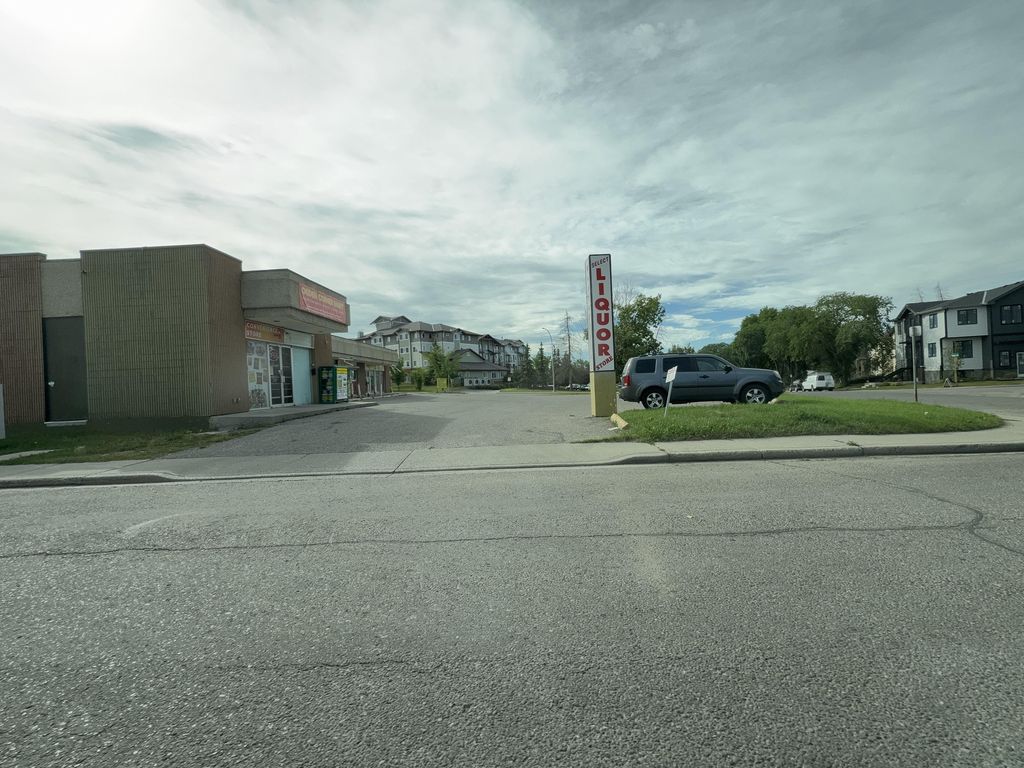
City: calgary